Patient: sex M, age 66
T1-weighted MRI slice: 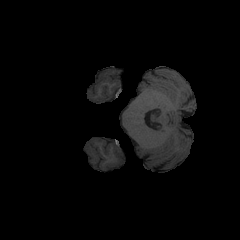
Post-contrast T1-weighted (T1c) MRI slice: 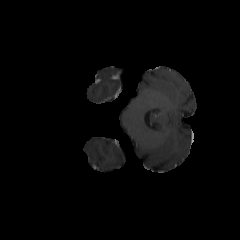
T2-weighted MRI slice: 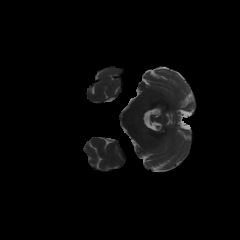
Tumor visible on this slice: no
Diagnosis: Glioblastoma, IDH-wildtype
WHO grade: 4